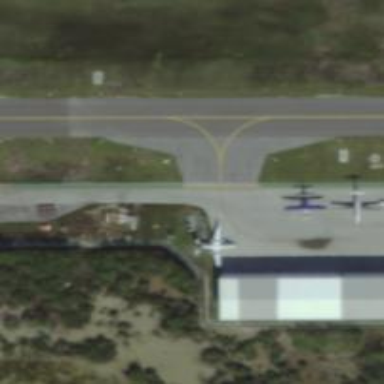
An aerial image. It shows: View of taxiway at the airport.